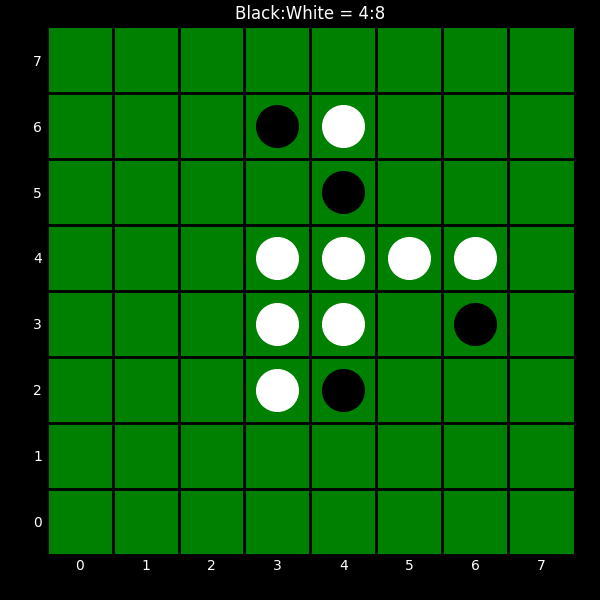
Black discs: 4
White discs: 8